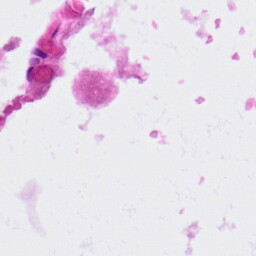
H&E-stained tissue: Lung